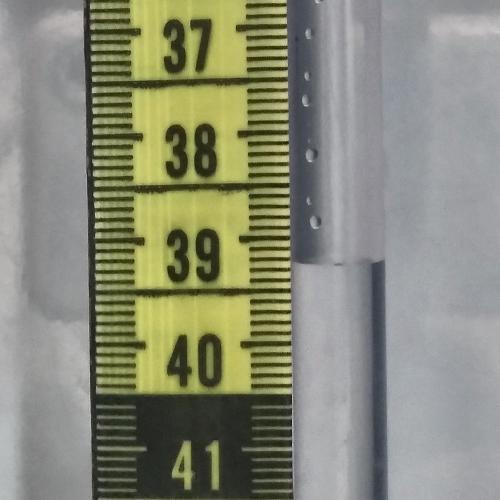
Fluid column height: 39.3 cm